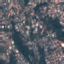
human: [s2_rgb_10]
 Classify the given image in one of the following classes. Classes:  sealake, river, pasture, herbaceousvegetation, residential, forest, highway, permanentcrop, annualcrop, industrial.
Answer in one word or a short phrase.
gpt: Residential